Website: walmart
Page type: billing-address
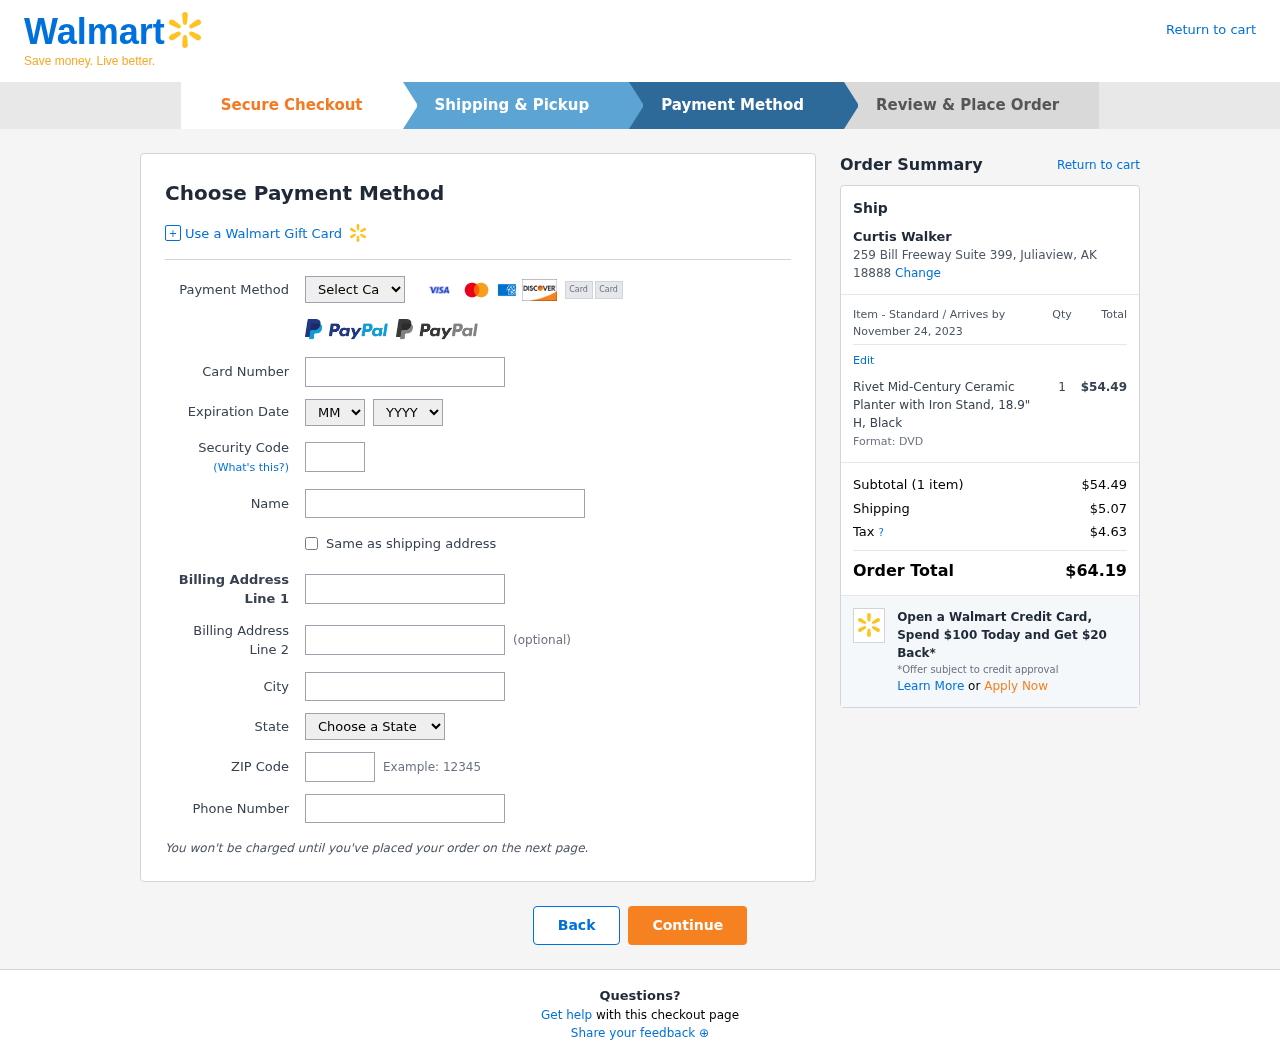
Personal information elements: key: PII_CARD_CVV
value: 878
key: PII_CARD_EXPIRY_MONTH
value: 06
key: PII_CARD_EXPIRY_YEAR
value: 27
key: PII_CARD_NUMBER
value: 4861 2525 3878 6705
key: PII_CARD_TYPE
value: Visa
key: PII_CITY
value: Juliaview
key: PII_CITY_STATE_ZIP
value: Juliaview, AK 18888
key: PII_FULLNAME
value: Curtis Walker
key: PII_PHONE
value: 7865529897
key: PII_POSTCODE
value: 18888
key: PII_STATE
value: Alaska
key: PII_STREET
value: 259 Bill Freeway Suite 399
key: PII_STREET2
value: Apt. 136
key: PII_FULLNAME2
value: Curtis Walker
Product elements: key: PRODUCT1_NAME
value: Rivet Mid-Century Ceramic Planter with Iron Stand, 18.9" H, Black
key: PRODUCT1_PRICE
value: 54.49
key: PRODUCT1_QUANTITY
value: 1
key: PRODUCT1_DESC
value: Format: DVD
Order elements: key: ORDER_DELIVERY_DATE
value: November 24, 2023
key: ORDER_NUM_ITEMS
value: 1
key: ORDER_SUBTOTAL
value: $54.49
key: ORDER_SHIPPING_COST
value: $5.07
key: ORDER_TAX
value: $4.63
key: ORDER_TOTAL
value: $64.19